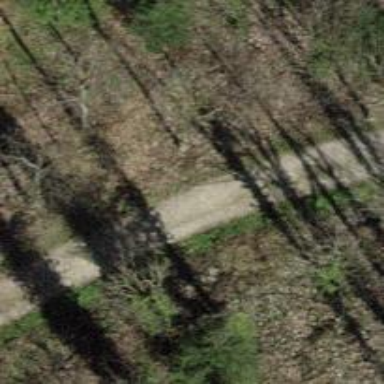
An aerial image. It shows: Gravel track.